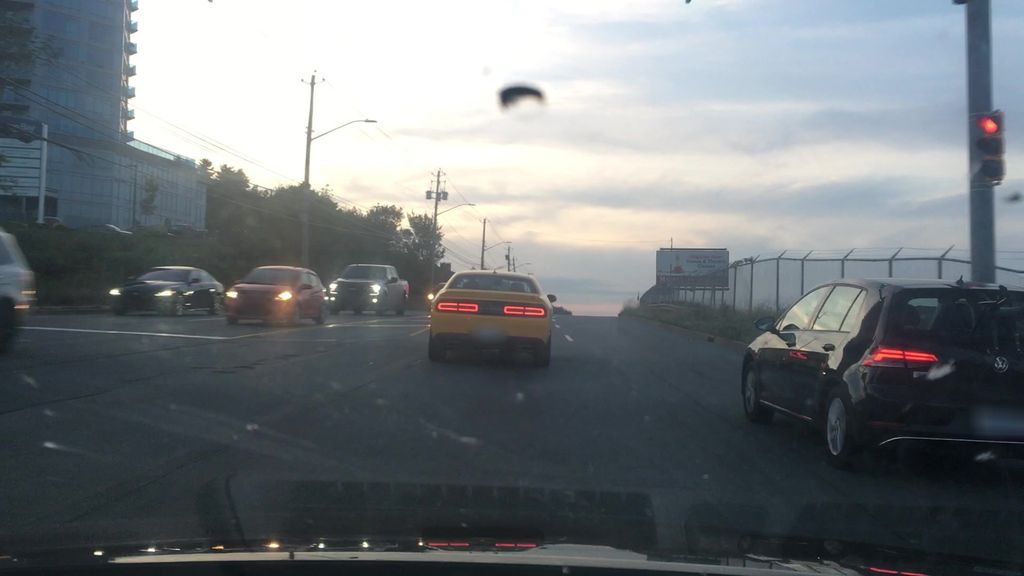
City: halifax